Here is the time-frequency representation (spectrogram) of a rolling-element bearing's vibration measurement. Based on the visible evidence, which condition applies: normal, inner_race, outer_race, ball?
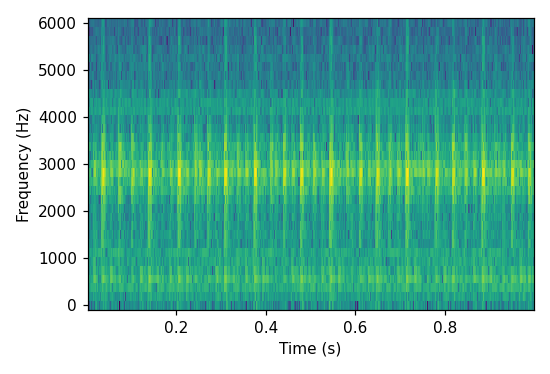
Answer: outer_race